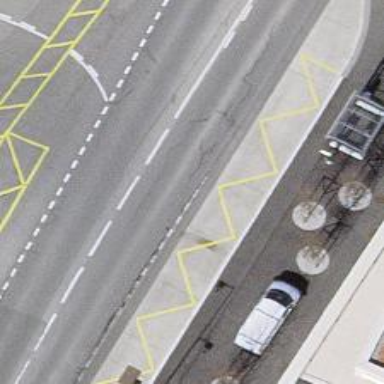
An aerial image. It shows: Public transport stop position.